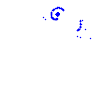
Particle: proton